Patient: sex M, age 32
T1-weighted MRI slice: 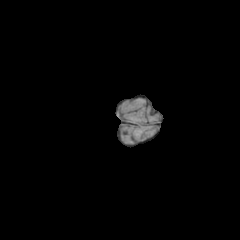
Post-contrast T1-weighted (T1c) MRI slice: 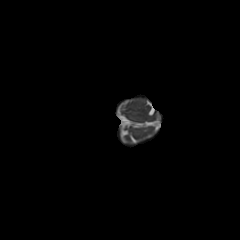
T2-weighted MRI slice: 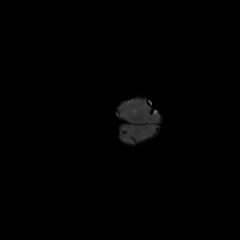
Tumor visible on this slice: no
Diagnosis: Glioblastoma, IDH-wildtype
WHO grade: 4